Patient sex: M
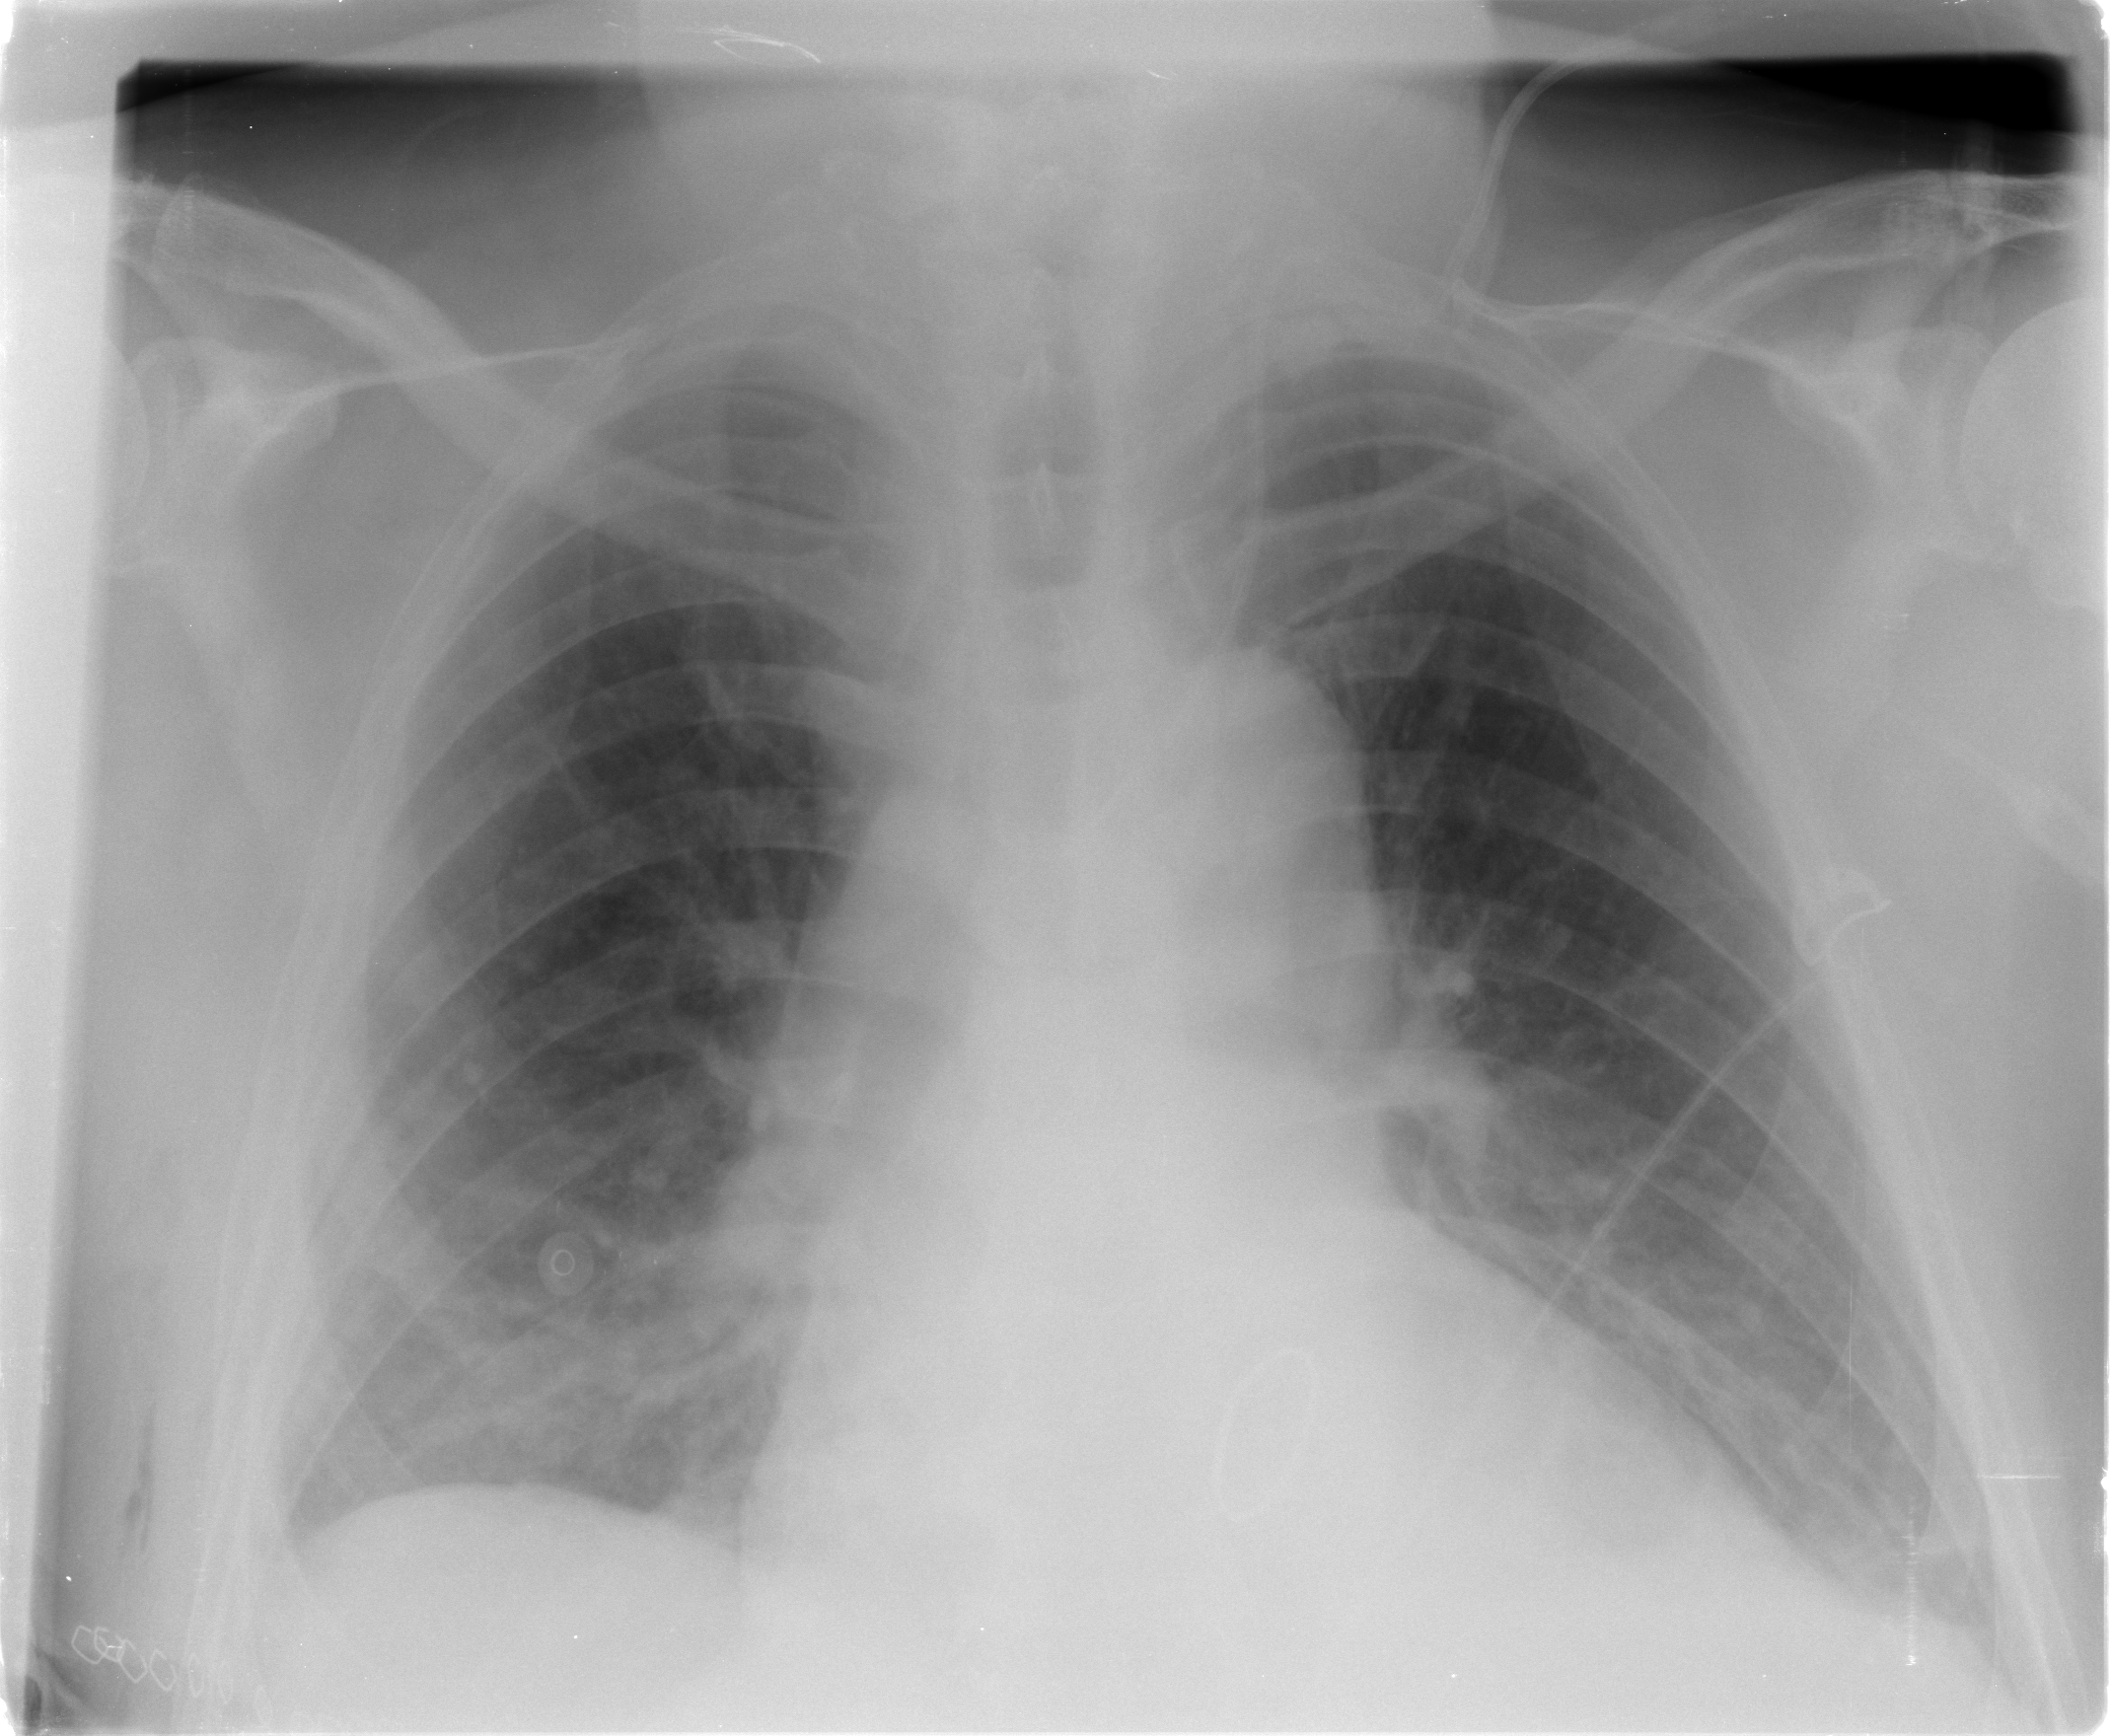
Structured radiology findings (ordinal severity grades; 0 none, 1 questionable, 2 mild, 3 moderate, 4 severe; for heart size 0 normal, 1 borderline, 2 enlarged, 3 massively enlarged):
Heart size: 2
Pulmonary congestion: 2
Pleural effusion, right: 0
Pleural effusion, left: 0
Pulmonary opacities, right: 0
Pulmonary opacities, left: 0
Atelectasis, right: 0
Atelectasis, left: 0